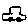
Label: car